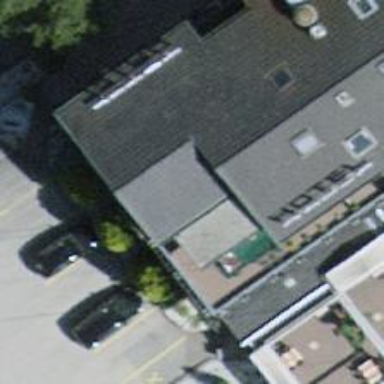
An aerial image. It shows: Bar.